Interaction volume radius: 10 \u00c5
Interaction volume height: 20 \u00c5
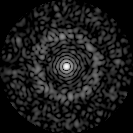
Disorder parameter: 0.8276